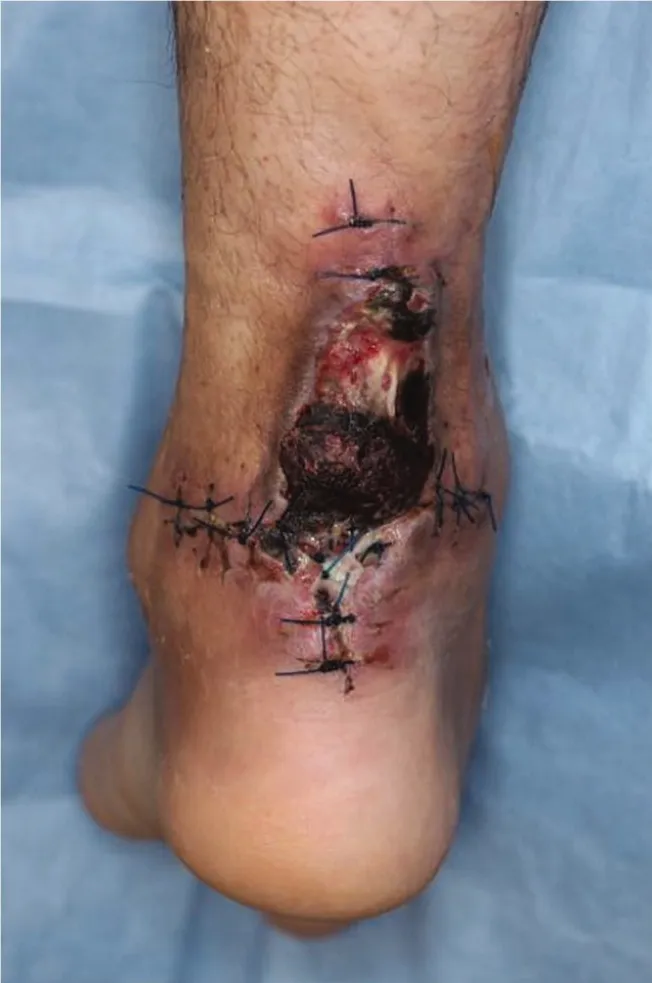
Photograph of the first patient visit 39 days after initial injury. Achilles tendon was re-ruptured with skin necrosis around it.
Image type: medical_photograph (other_medical_photograph)